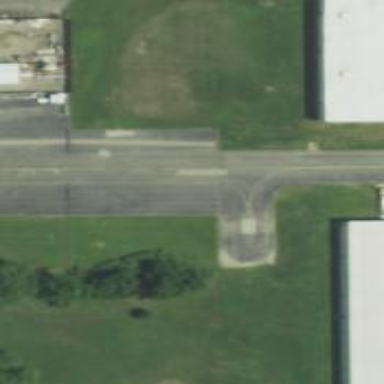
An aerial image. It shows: View of taxiway at the airport.